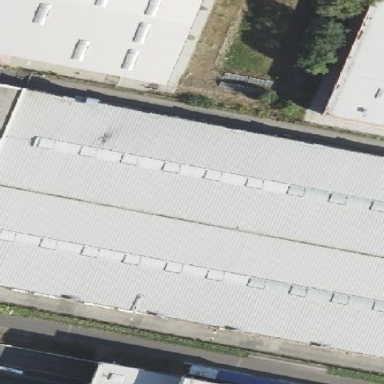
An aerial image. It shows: Industrial building.